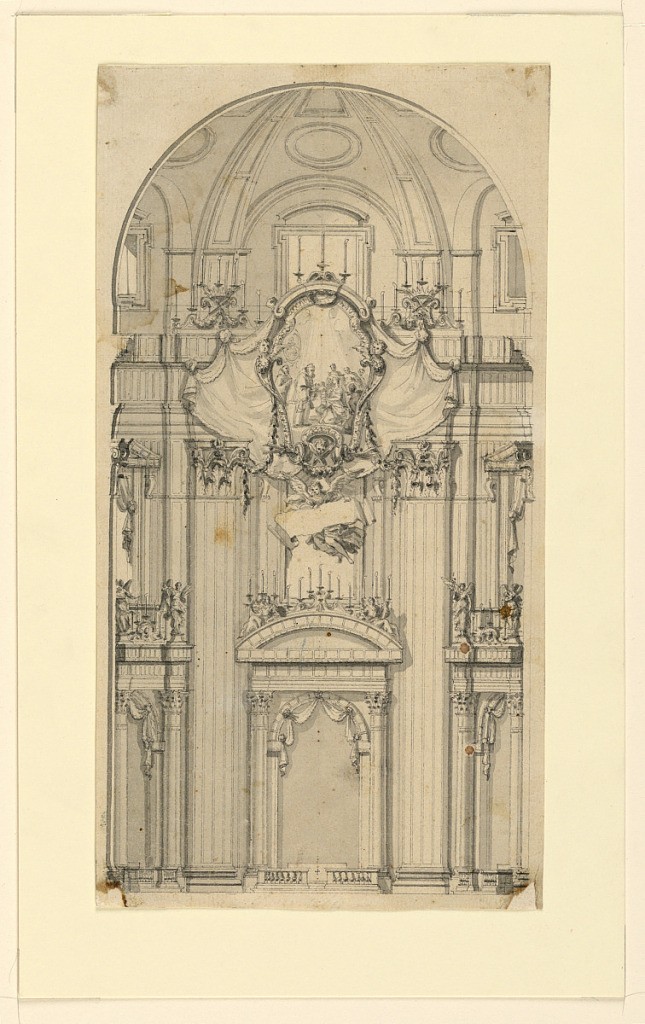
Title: Elevation of a Wall Decoration for a Canonization Ceremony, St. Peter's, Rome, Italy
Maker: Luigi Vanvitelli, Italian, 1700 – 1773
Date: ca. 1745
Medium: Pen and black ink, brush and gray wash on off-white laid paper
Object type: Drawing
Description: Vertical format architectural design for the interior of St. Peter's Basilica, curved dome at top. Gallery of doors at lower level surrounded by double-height Corinthian pilasters. Above at center, a large escutcheon surrounded by drapery. On the escutcheon, a figural scene.